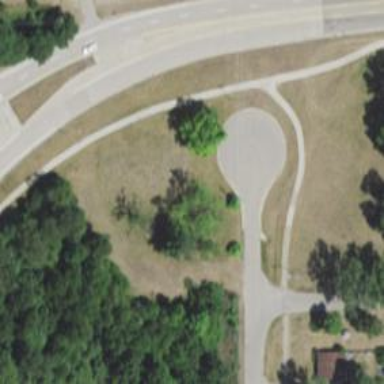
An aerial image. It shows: Turning circle on the road.